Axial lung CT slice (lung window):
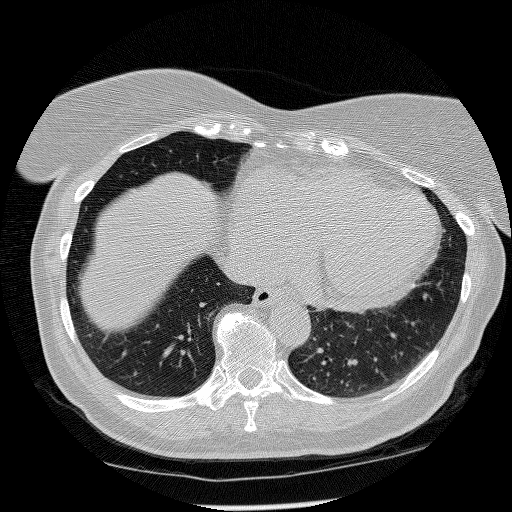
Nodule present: no